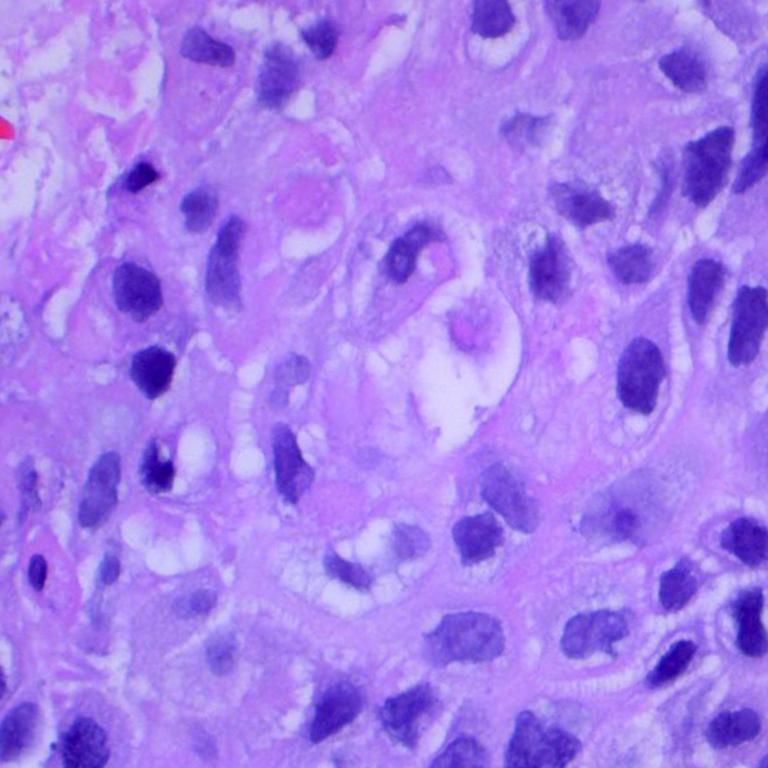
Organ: lung
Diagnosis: squamous carcinomas